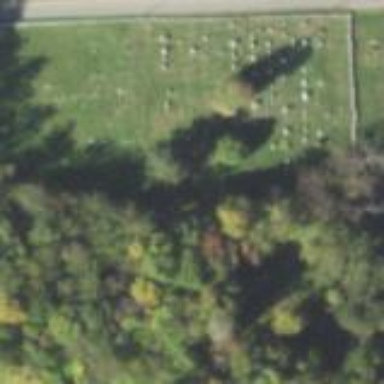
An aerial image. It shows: Grave yard.